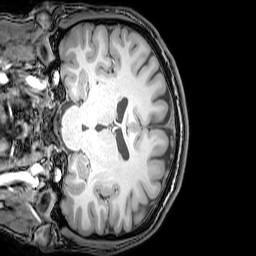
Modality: T1w
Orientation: coronal
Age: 24
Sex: male
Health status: healthy
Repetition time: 0.081 s
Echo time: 0.037 s